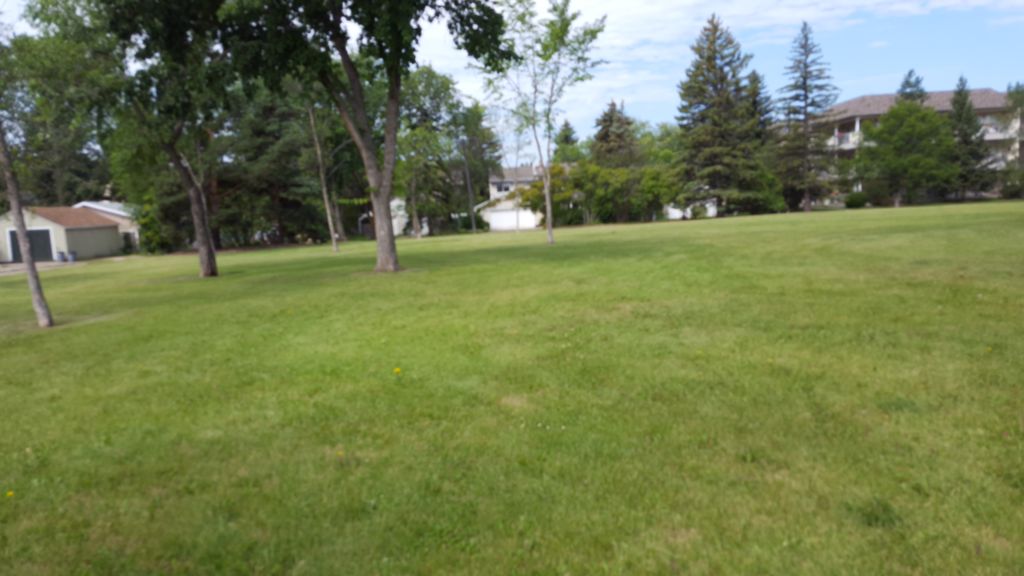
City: edmonton